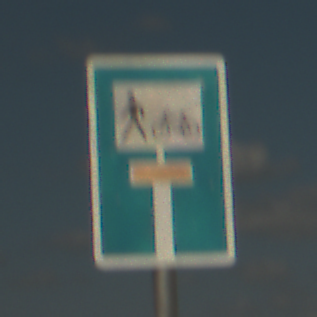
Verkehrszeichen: SackgasseRadverkehrFussgaengerDurchlaessig
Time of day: Midday
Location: Outdoor (Beach)
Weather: PartlyCloudy
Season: NotSpecified
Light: Natural